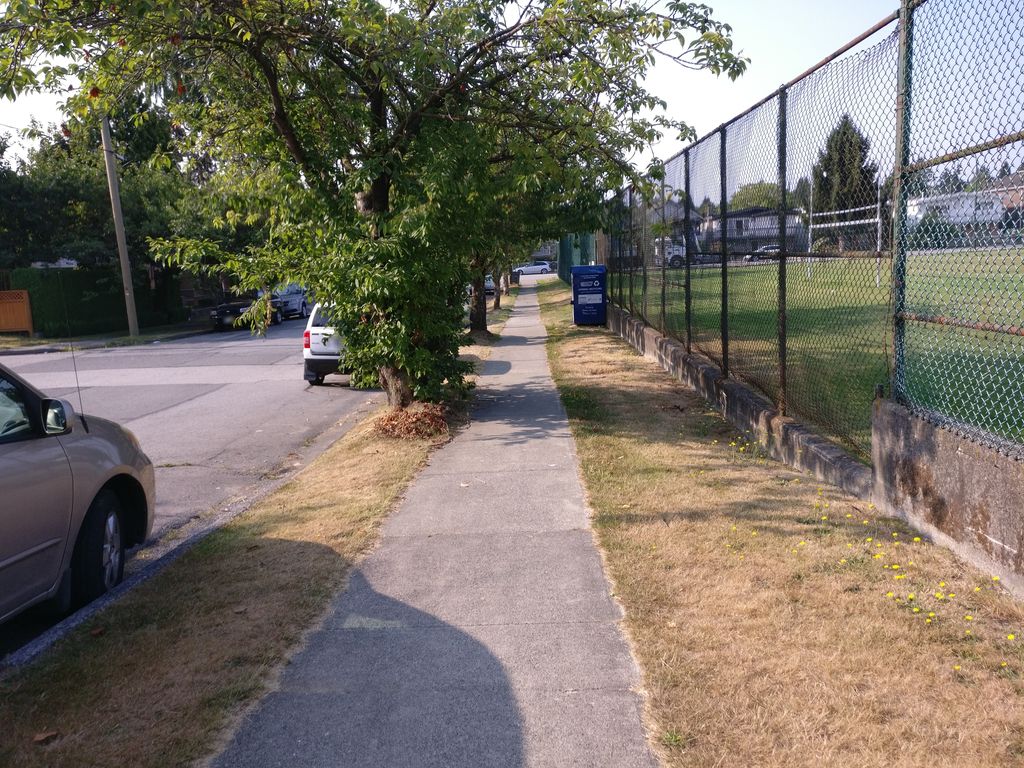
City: vancouver